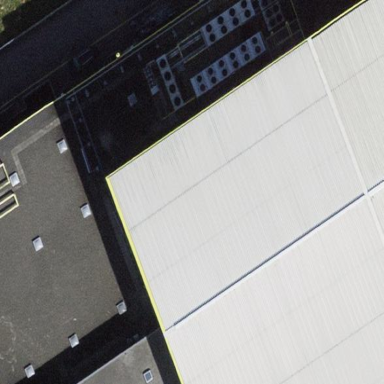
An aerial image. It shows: Industrial building.